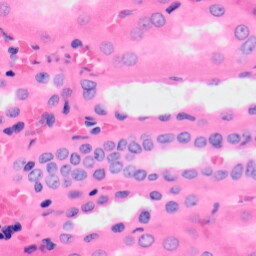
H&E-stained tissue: Kidney